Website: crate-barrel
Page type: billing-address
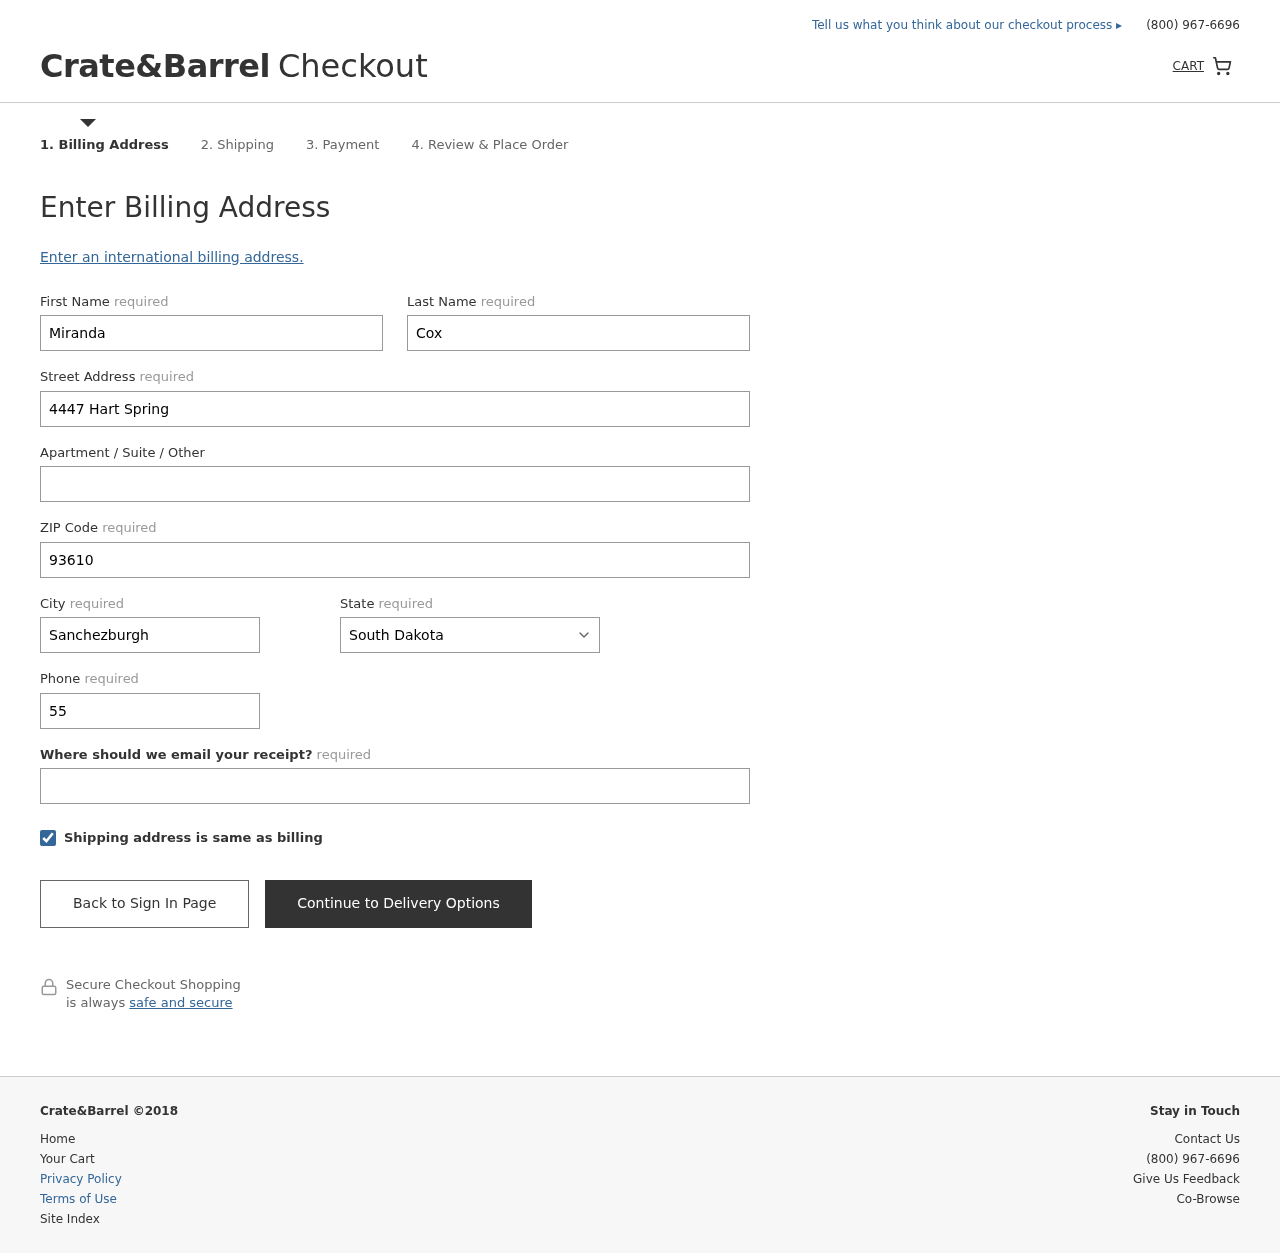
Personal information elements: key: PII_STATE
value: South Dakota
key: PII_FIRSTNAME
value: Miranda
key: PII_LASTNAME
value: Cox
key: PII_STREET
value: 4447 Hart Spring
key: PII_POSTCODE
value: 93610
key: PII_CITY
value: Sanchezburgh
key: PII_PHONE
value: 5584198184
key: PII_EMAIL
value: mirandacox@hotmail.com